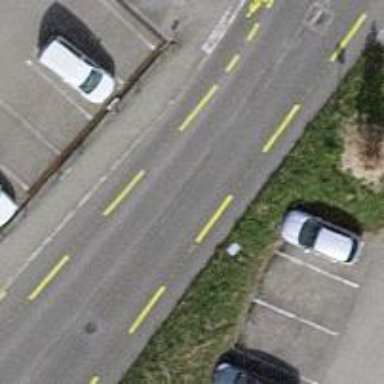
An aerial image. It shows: Unclassified road with asphalt surface. There is designated lane for cyclists.